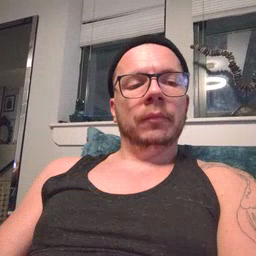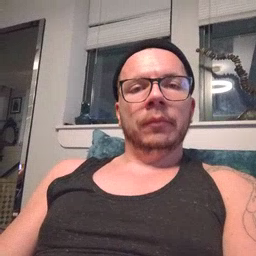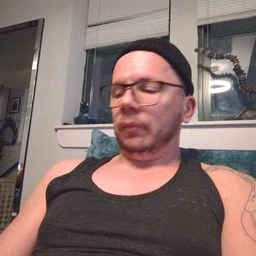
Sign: gift